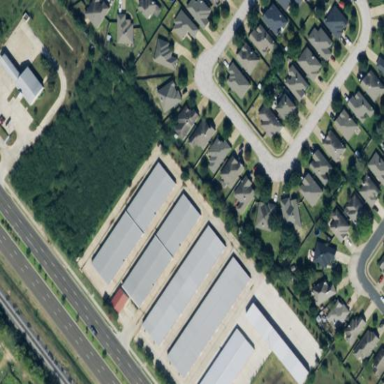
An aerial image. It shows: Building that serves as storage rental shop.